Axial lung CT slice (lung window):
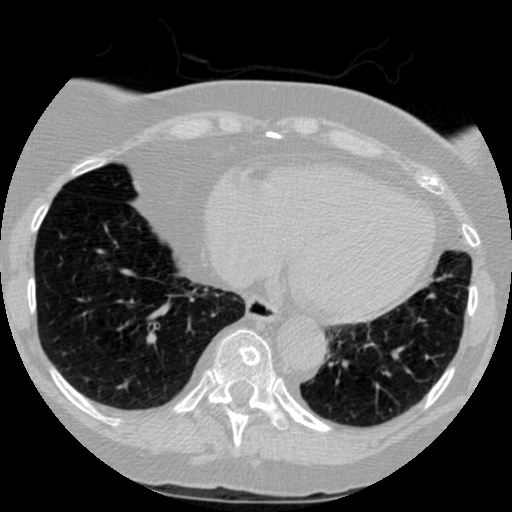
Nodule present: no